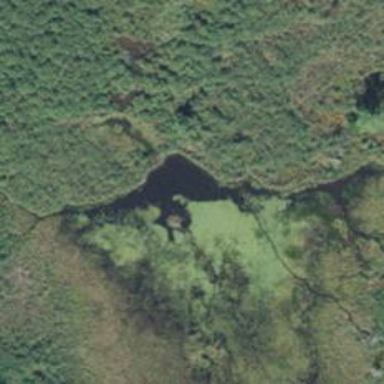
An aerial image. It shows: Swampy wetland area.